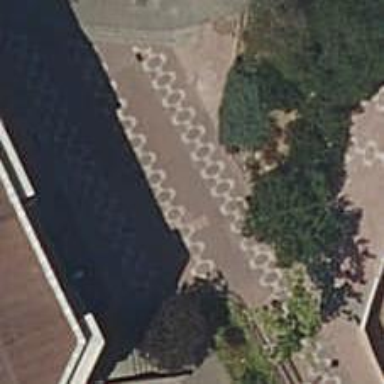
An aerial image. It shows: Footway surfaced with paving stones.